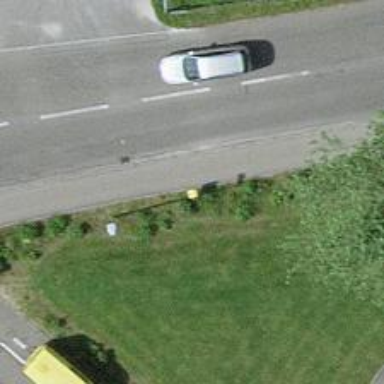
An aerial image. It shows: Post box.